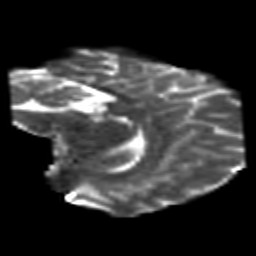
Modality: T2w
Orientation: sagittal
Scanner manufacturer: siemens
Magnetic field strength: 3 T
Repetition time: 6.8 s
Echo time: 0.093 s